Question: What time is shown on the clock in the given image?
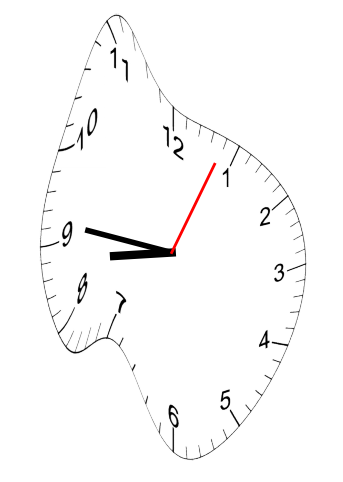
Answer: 08:46:04